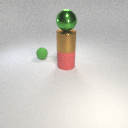
large green metal sphere above large brown metal cylinder